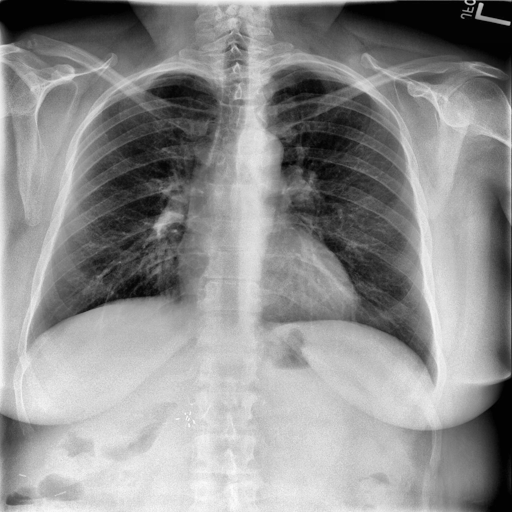
Finding: NORMAL